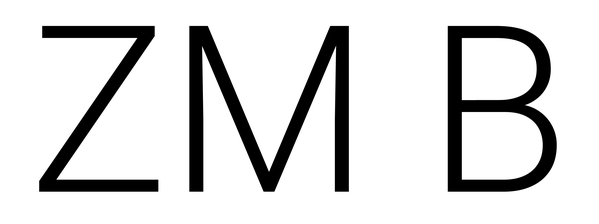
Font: Roboto_Light